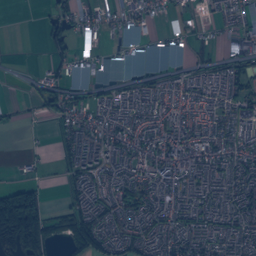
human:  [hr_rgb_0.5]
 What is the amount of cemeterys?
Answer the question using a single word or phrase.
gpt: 2

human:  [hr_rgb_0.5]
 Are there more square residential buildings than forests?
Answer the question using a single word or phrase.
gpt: no

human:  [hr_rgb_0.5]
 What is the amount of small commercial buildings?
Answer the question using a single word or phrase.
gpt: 81

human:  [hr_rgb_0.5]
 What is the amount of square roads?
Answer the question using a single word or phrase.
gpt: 0

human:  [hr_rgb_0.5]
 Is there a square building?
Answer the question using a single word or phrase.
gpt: yes

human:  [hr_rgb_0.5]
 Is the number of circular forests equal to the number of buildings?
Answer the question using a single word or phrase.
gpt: no

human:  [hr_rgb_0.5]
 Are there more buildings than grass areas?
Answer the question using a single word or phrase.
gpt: yes

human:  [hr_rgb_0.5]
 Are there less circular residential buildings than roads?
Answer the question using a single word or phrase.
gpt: yes

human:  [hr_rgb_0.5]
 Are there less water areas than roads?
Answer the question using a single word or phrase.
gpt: yes

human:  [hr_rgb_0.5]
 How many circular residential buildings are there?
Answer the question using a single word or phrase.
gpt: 12

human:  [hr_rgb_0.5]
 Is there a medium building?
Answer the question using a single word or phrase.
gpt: yes

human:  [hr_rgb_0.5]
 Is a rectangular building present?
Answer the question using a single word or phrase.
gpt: yes

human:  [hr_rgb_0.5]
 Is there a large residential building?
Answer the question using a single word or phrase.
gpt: yes

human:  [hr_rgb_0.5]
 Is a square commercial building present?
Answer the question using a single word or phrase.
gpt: no

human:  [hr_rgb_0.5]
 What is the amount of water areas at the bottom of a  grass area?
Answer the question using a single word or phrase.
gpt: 34

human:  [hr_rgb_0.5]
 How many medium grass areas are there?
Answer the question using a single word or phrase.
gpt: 89

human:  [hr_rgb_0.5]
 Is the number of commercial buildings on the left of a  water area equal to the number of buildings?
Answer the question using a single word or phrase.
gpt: no

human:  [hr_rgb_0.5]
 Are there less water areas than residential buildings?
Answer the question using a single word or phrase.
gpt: yes

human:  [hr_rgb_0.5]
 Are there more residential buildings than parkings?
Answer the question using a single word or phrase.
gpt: yes

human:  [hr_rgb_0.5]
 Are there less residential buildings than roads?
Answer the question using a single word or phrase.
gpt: no

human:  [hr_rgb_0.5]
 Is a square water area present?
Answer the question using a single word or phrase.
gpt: yes

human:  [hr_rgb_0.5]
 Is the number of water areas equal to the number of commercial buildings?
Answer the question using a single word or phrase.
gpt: no

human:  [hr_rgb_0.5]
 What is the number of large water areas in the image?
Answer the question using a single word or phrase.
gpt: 9

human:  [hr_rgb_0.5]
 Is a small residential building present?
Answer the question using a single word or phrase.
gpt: yes

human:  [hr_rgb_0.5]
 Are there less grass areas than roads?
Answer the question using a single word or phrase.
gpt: yes

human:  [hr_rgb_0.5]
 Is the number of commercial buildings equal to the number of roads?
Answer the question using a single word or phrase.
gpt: no

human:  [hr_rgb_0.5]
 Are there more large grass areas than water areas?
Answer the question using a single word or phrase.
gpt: yes

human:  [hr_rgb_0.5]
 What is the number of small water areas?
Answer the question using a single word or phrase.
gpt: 14

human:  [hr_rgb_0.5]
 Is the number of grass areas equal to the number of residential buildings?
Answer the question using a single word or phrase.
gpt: no

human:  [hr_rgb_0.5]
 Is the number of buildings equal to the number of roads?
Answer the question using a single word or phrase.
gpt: no

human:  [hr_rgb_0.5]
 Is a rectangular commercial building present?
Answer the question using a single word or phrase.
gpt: yes

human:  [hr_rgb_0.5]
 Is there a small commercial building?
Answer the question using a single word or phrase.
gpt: yes

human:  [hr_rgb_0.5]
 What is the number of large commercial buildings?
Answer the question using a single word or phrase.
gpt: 1

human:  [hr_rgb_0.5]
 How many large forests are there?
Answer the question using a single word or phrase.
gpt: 14

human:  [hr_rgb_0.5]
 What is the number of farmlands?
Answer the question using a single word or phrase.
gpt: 33

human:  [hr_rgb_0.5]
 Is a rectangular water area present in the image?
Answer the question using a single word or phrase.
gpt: yes